Field crop: maize
Growth stage: 2
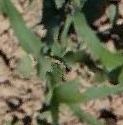
Species: maize